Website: walmart
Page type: gifting
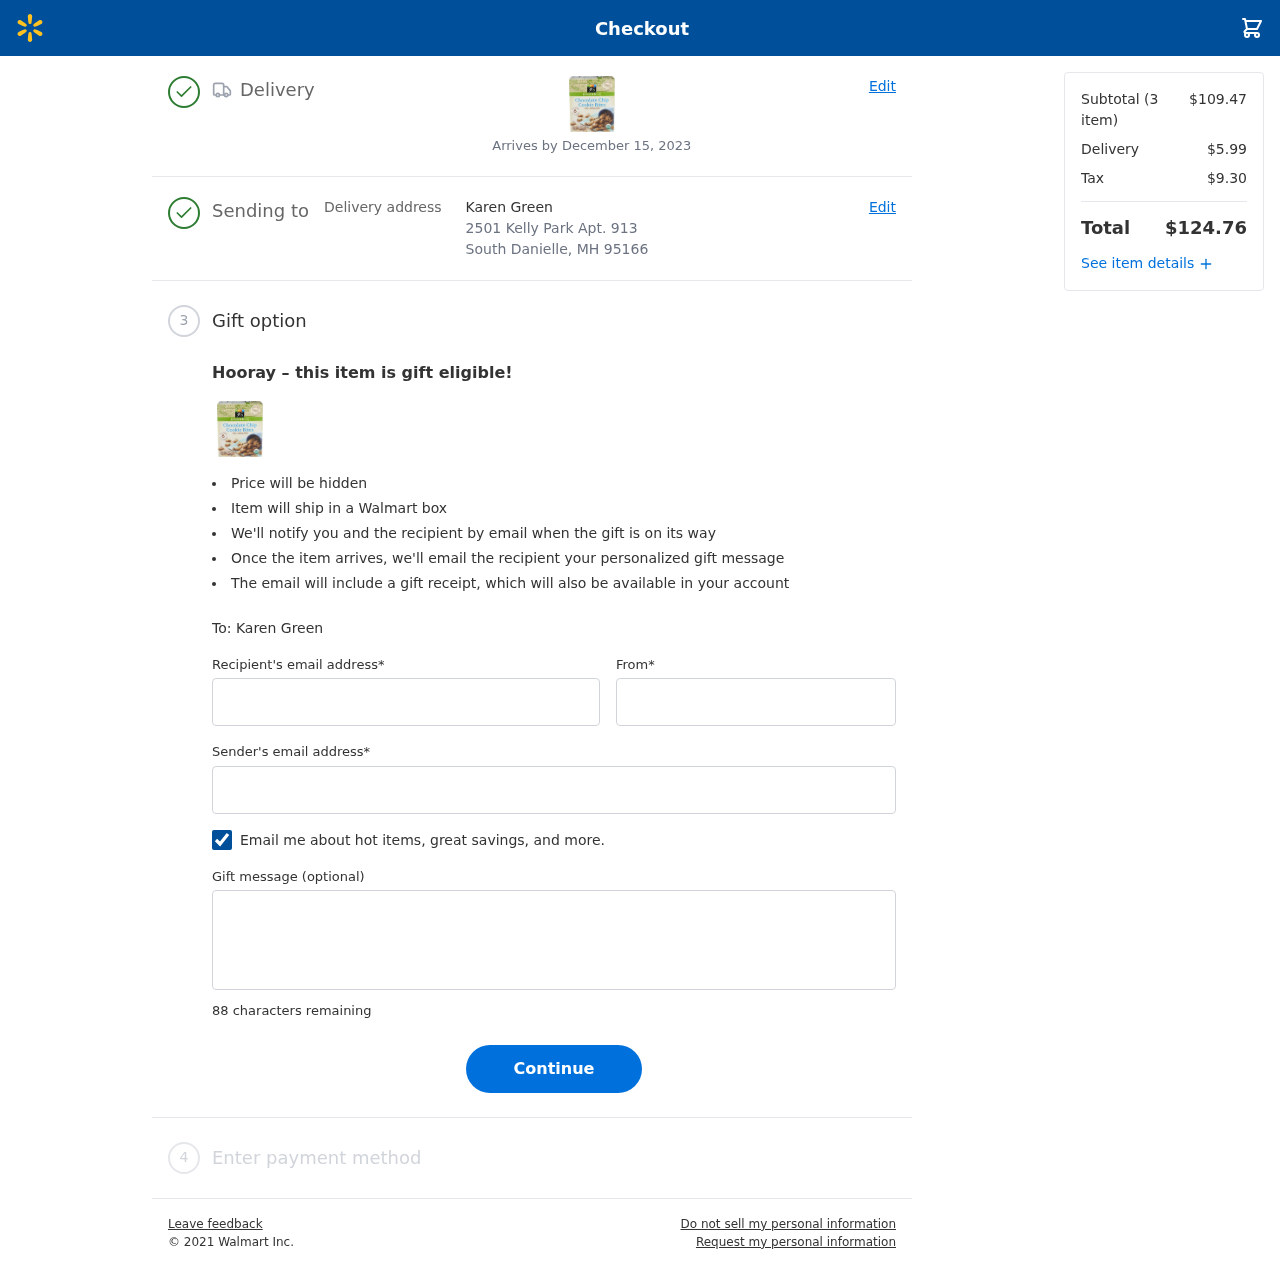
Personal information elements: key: PII_CITY_STATE_ZIP
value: South Danielle, MH 95166
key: PII_EMAIL
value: drew_hinton@hotmail.com
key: PII_FIRSTNAME
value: Drew
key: PII_GIFT_EMAIL
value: karen.green@hotmail.com
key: PII_GIFT_FULLNAME
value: Karen Green
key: PII_GIFT_MESSAGE
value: Hey Karen, I saw these delicious cookie bites and thought of you—I know how much you love a sweet treat! Enjoy these little moments of joy, just because you deserve them. Can’t wait to hear what you think!
Drew
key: PII_STREET
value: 2501 Kelly Park Apt. 913
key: PII_GIFT_FIRSTNAME
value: Karen
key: PII_GIFT_LASTNAME
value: Green
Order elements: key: ORDER_DELIVERY_DATE
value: Arrives by December 15, 2023
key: ORDER_NUM_ITEMS
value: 3
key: ORDER_SUBTOTAL
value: $109.47
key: ORDER_SHIPPING_COST
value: $5.99
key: ORDER_TAX
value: $9.30
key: ORDER_TOTAL
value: $124.76